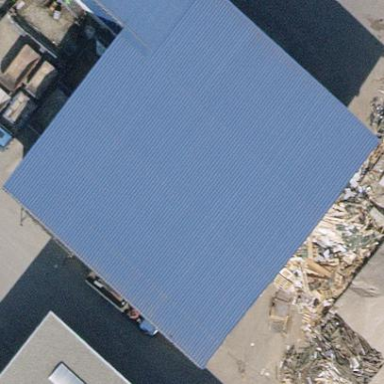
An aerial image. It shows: Recycling center located on building's roof.